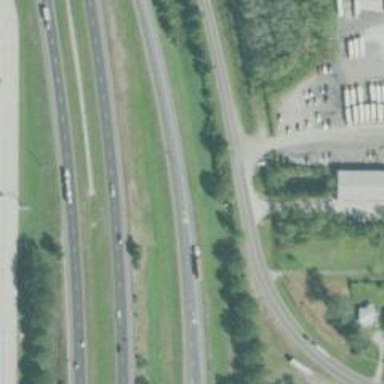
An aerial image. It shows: Diamond junction on motorway link.